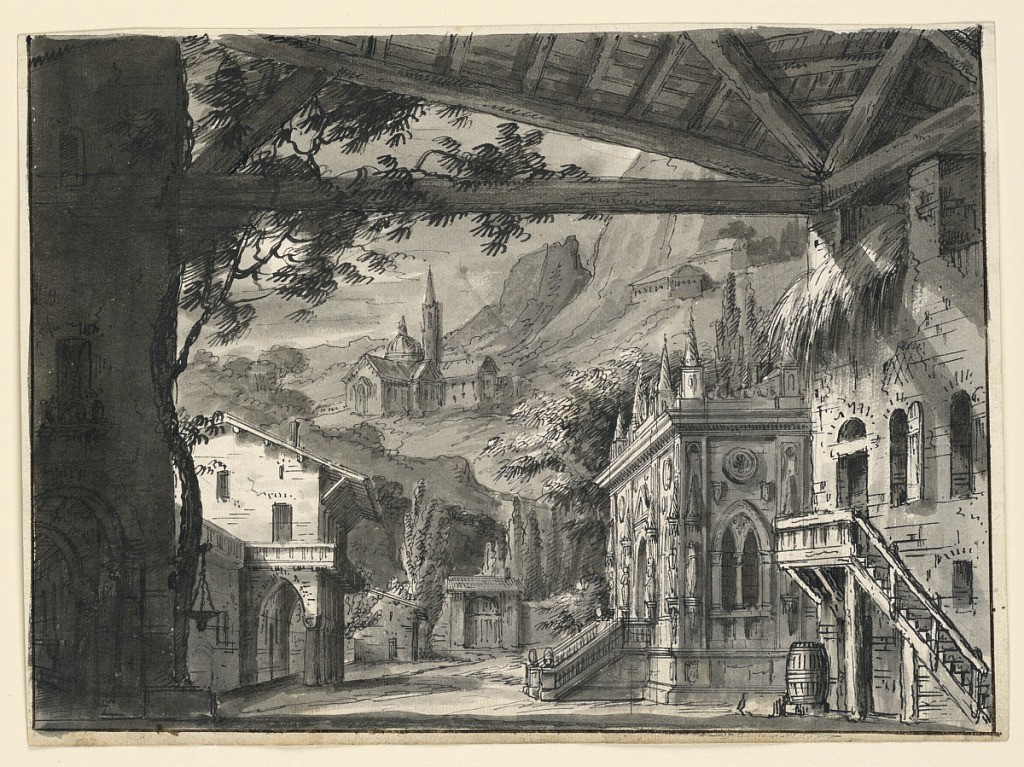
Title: Stage Design: Village in Hilly Landscape, for L'orfanella di Ginevra, ossia L'ombra di un vivo
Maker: Romolo Achille Liverani, Italian, 1809 - 1872
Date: early 19th century
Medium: Pen and black ink, brush and gray wash, and graphite on laid paper
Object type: Drawing
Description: Horizontal rectangle. Street in village with one Gothic and several simple buildings, hills with church in background. Verso: vestibule in the ballet. Shadow of a God, Act 4.